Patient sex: M
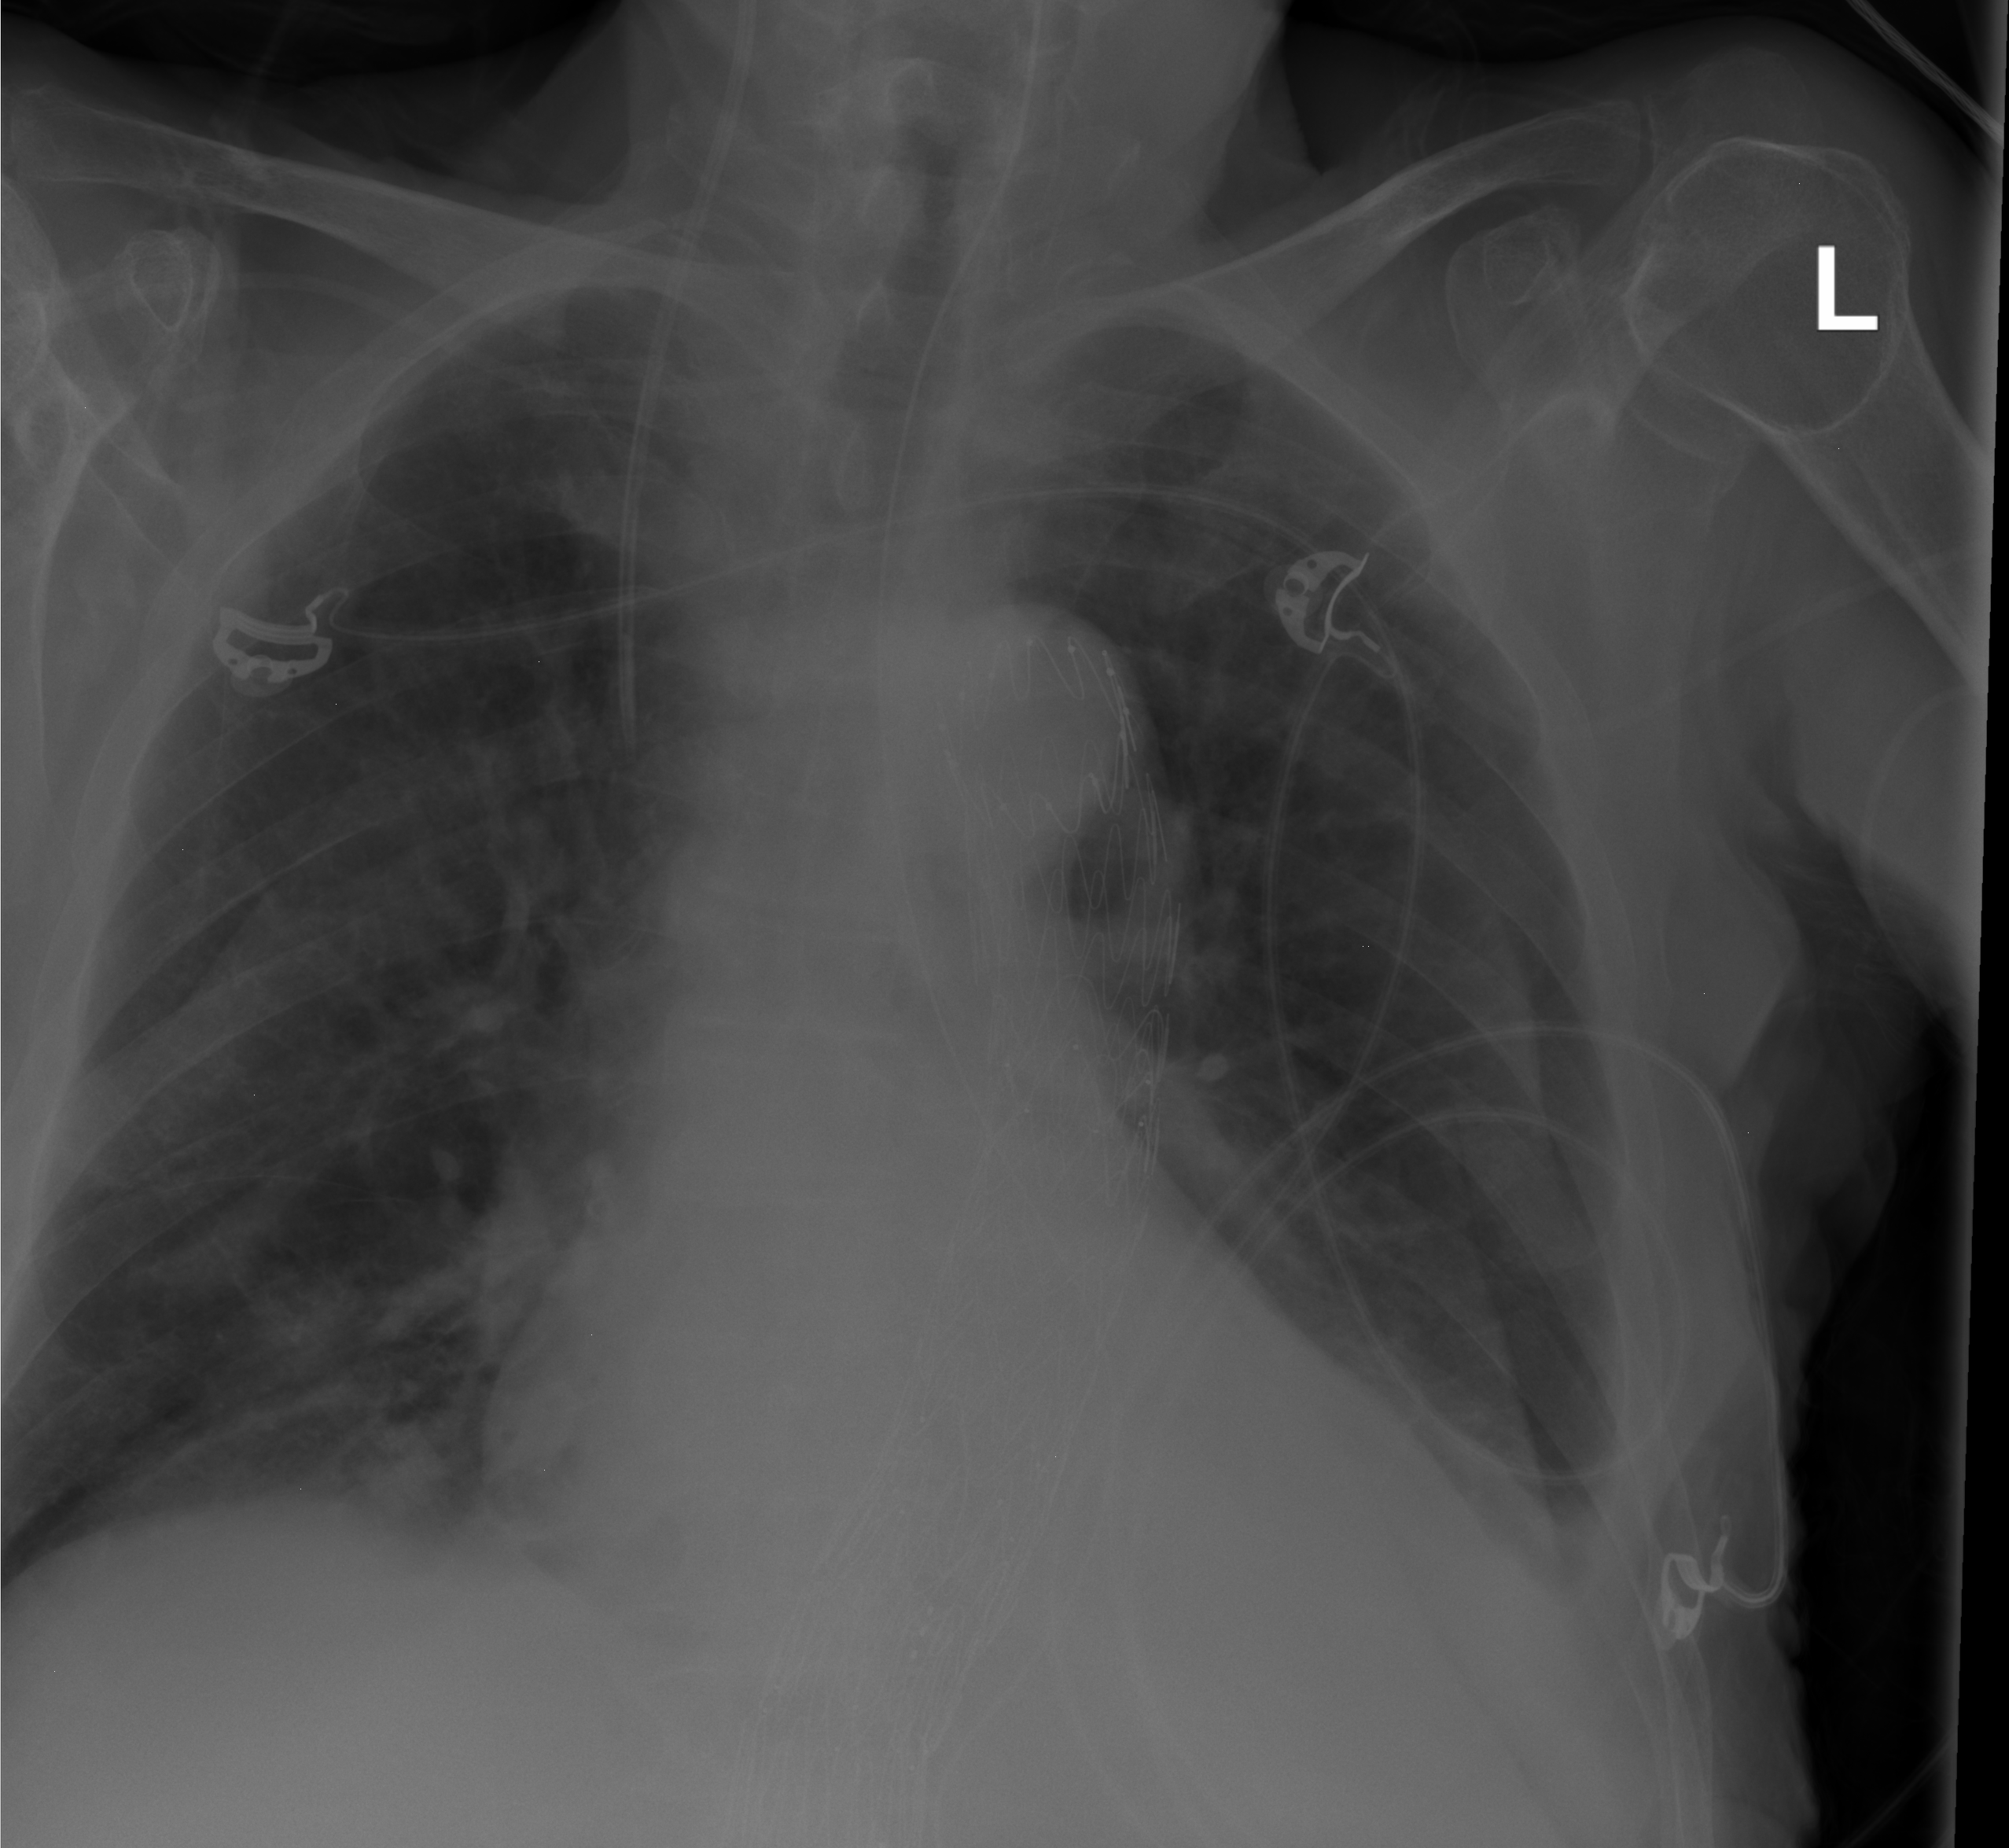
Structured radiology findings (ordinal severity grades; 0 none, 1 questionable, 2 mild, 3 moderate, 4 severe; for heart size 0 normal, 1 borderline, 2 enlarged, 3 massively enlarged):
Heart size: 2
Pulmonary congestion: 2
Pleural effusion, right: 0
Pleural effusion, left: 2
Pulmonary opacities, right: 0
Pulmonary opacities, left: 0
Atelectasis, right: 2
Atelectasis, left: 2